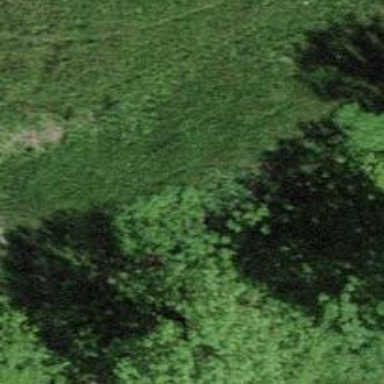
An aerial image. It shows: Path covered in grass.